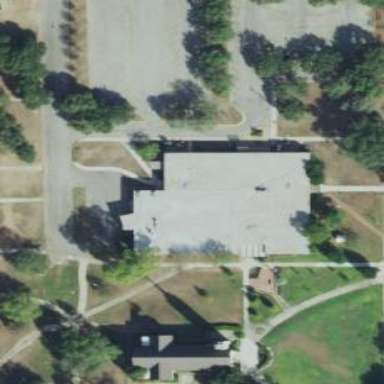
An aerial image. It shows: View of university building.